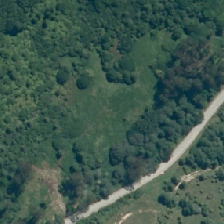
Land cover: herbaceous_freshwater_vege